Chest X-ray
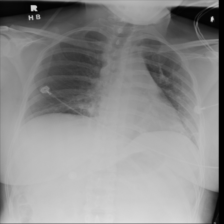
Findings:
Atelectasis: positive
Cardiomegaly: negative
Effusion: negative
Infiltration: negative
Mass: negative
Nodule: negative
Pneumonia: negative
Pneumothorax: negative
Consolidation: negative
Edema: negative
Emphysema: negative
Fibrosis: negative
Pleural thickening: negative
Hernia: negative